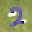
Label: 2